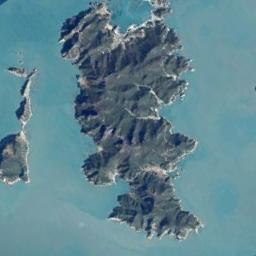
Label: island